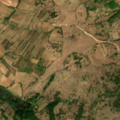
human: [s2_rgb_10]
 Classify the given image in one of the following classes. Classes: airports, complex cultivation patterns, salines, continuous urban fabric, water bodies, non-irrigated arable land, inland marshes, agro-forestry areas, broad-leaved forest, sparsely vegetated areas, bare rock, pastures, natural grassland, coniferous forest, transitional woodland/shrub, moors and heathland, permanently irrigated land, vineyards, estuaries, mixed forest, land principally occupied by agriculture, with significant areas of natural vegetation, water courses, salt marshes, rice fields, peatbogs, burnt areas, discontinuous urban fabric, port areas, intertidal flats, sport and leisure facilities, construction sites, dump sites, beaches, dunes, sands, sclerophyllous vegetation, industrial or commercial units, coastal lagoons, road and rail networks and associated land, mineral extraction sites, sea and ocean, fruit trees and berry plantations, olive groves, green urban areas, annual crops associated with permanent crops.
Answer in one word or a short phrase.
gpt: complex cultivation patterns, land principally occupied by agriculture, with significant areas of natural vegetation, natural grassland, transitional woodland/shrub